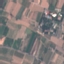
Land use / land cover class: PermanentCrop